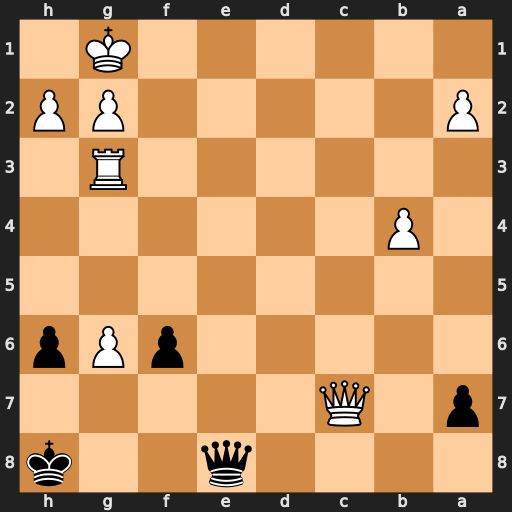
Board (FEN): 4q2k/p1Q5/5pPp/8/1P6/6R1/P5PP/6K1
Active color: b
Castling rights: -
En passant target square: -
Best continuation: Qe1#